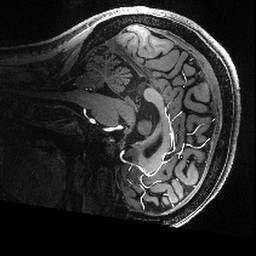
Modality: T1w
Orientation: sagittal
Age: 41
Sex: female
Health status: healthy
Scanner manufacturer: siemens
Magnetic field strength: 9.4 T
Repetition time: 3.8 s
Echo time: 0.0025 s